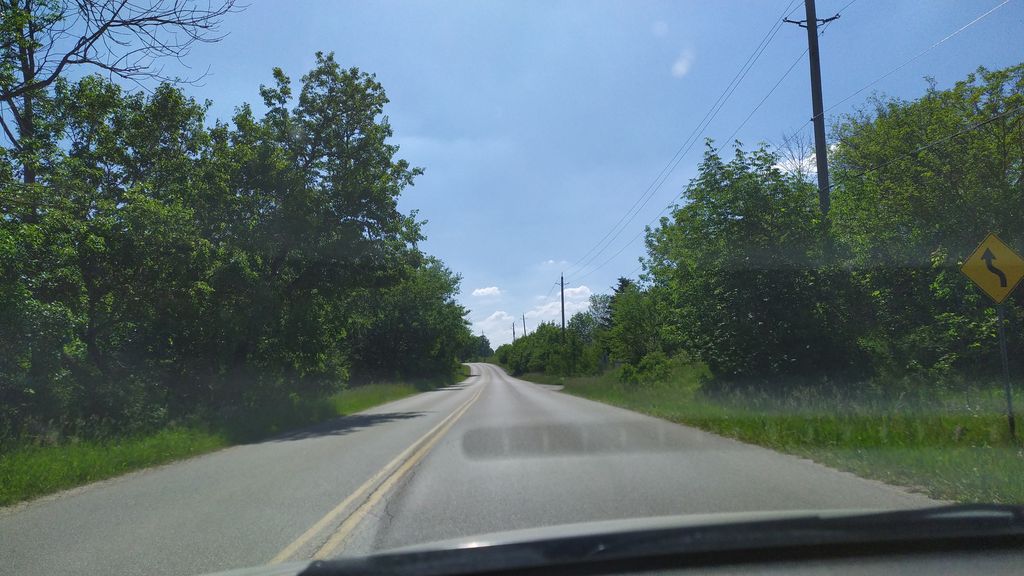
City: kitchener-waterloo